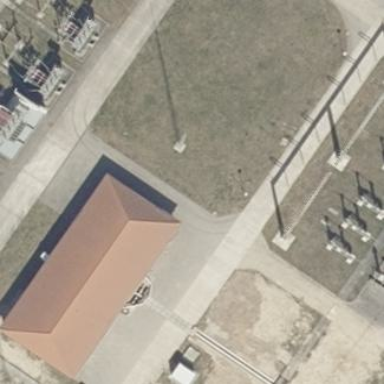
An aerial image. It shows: Red building with hipped roof oriented along. The building is related to electricity.